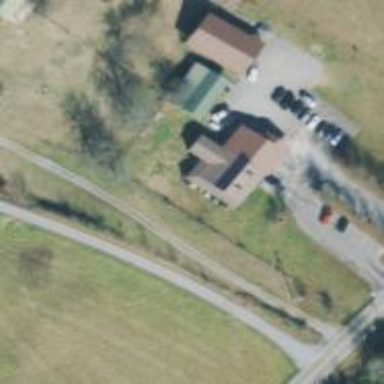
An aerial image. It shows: Veterinary facility.